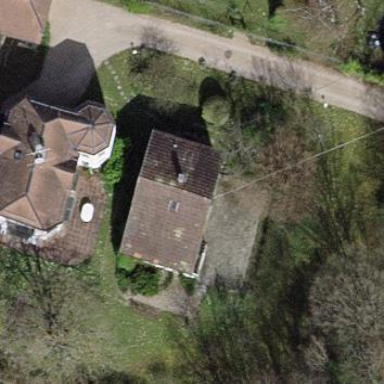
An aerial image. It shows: Garden surrounded by fence.